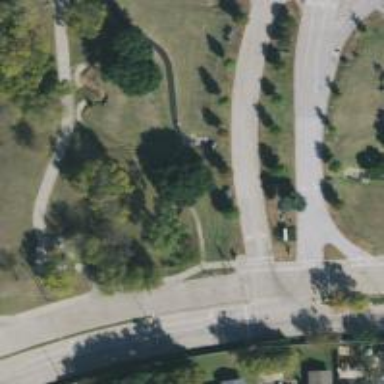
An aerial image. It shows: Asphalt footway that serves as 2-mile running track.